【题型】解答题　【知识点】函数　【难度】medium
如图，直线 \( y = x + b \) 与反比例函数 \( y = \dfrac{k}{x} \) 交于点 \( A(-5,1) \) 和点 \( B \)，点 \( D \)，\( E \) 为等腰 \( \text{Rt}\triangle ABC \) 两腰的中点，过点 \( C \)，\( D \)，\( E \) 做圆，连接 \( DE \)，取 \( DE \) 的中点 \( F \)，连接 \( CF \)。

(1) 求 \(k\) 和 \(b\) 的值；

(2) 当 \(x < 0\) 时，直接写出 \(\dfrac{k}{x} \ge x + b\) 的解集；

(3) 求阴影部分的面积。
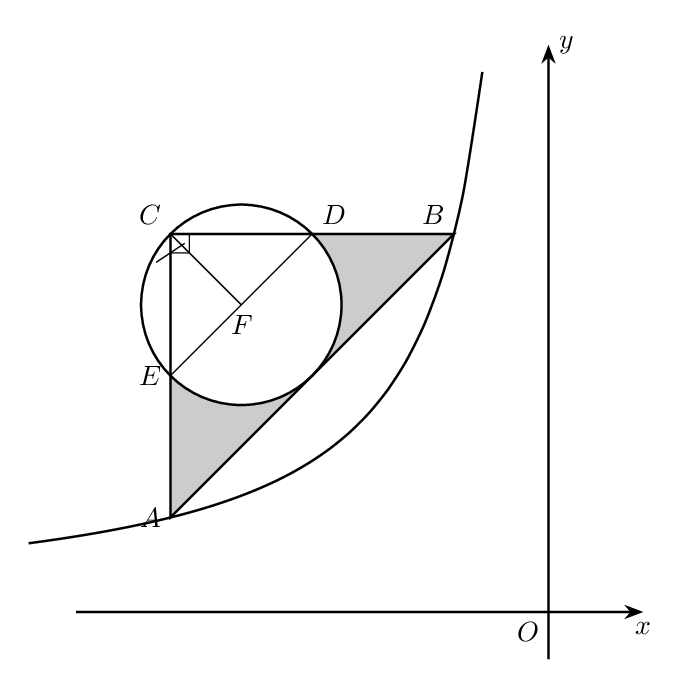
【解答】
(1) 求 $k$ 和 $b$ 的值；

(2) 当 $x < 0$ 时，直接写出 $\dfrac{k}{x} \ge x + b$ 的解集；

(3) 求阴影部分的面积。

\vspace{1em}
【答案】(1) $k = -5$，$b = 6$

(2) $-1 \le x < 0$ 或 $x \le -5$

(3) $6 - \pi$

\vspace{1em}
【分析】

【详解】(1) 解：将 $A(-5,1)$ 代入 $y = \dfrac{k}{x}$ 中，则 $1 = \dfrac{k}{-5}$，解得：$k = -5$；

将 $A(-5,1)$ 代入 $y = x + b$ 中，则 $1 = -5 + b$，解得：$b = 6$；

(2) 解：由 (1) 知直线 $y = x + 6$ 与反比例函数 $y = -\dfrac{5}{x}$，

联立
$\begin{cases}
y = x + 6 \\
y = -\dfrac{5}{x}
\end{cases}$
则 $-\dfrac{5}{x} = x + 6$，即 $x^2 + 6x + 5 = 0$，

解得：$x = -1$ 或 $x = -5$，

当 $x = -1$，$y = 5$，

根据题意：$B(-1,5)$，

$\because \dfrac{k}{x} \ge x + b$ 即为反比例函数图象在一次函数图象的上方，

$\therefore -1 \le x < 0$ 或 $x \le -5$；

(3) 解：$\because$ 点 $A(-5,1)$，点 $B(-1,5)$，

$\therefore AB = \sqrt{[-5 - (-1)]^2 + (1 - 5)^2} = 4\sqrt{2}$，

$\because \triangle ABC$ 是等腰直角三角形，

$\therefore AC = BC$，

又 $AC^2 + BC^2 = AB^2$，

$\therefore AC = BC = 4$，

又点 $D$，$E$ 为 $BC$，$AC$ 的中点，

$\therefore DC = 2$，$EC = 2$，

$\therefore DC = EC$，即 $\triangle DEC$ 是等腰直角三角形，

$\therefore DE = \sqrt{DC^2 + EC^2} = 2\sqrt{2}$，

$\because \angle DCE = 90^\circ$，

$\therefore DE$ 是 $\odot F$ 的直径，

$\therefore \odot F$ 的半径长为 $\sqrt{2}$，

$\begin{aligned}
S_{\text{阴影}} &= S_{\triangle ABC} - S_{\triangle CD
E} - \frac{1}{2}S_{\odot F} \\
&= \frac{1}{2} \times AC \times BC - \frac{1}{2} \times CE \times CD - \frac{1}{2}\pi r^2 \\
&= \frac{1}{2} \times 4 \times 4 - \frac{1}{2} \times 2 \times 2 - \frac{1}{2}\pi \times (\sqrt{2})^2 \\
&= 6 - \pi.
\end{aligned}$

\vspace{1em}
【点睛】本题主要考查求一次函数与反比例函数解析式，一次函数与反比例函数交点问题，等腰三角形的性质以及求不规则图形的面积，勾股定理，灵活运用数形结合的思想是解题的关键。